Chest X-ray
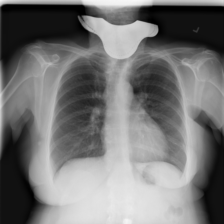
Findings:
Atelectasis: negative
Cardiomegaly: negative
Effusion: negative
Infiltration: positive
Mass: negative
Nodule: negative
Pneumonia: negative
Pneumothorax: negative
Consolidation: negative
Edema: negative
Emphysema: negative
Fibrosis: negative
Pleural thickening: negative
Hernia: negative